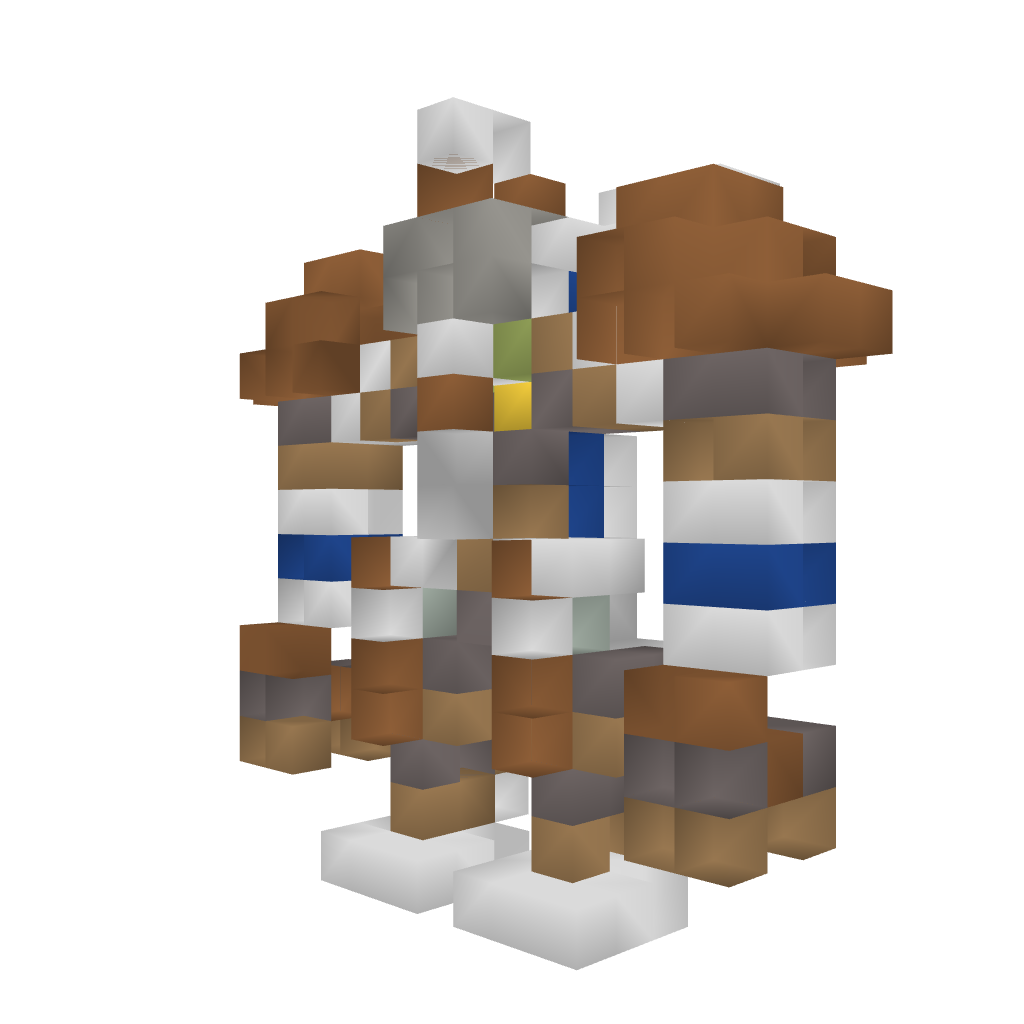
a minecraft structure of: Mech_1